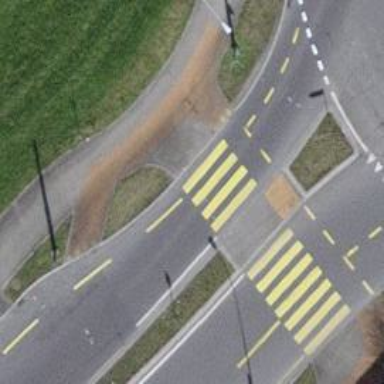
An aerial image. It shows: Footway with asphalt surface and zebra crossing.